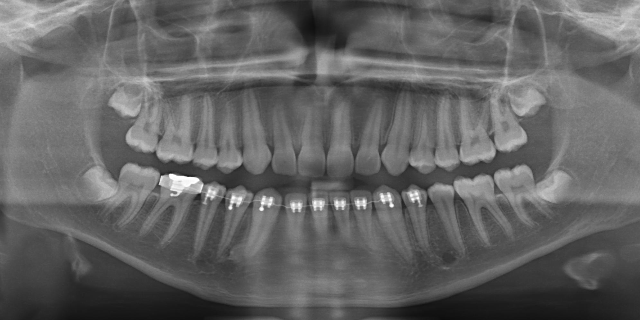
adult